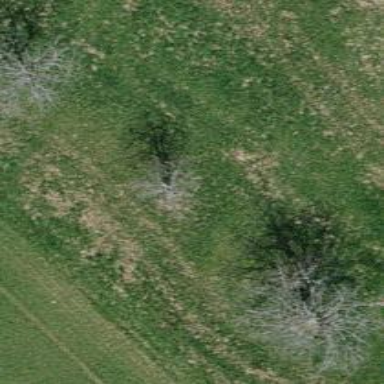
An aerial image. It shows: Agricultural area with trees.